Question: So here is my issue. I have a prebuild script in TFS2013 that runs JSHint through a gulp command. I want to make the script error if there are any warnings, and I have that working, but the error in the TFS detail is a lot more than the one line I was expecting.
In my powershell script I doing this:
'''
Write-Error "$count files have JSHint warnings"
'''
But here is the error detail in TFS:

Is there any way to make powershell error in a way that will make the build partially succeed/fail with an error detail that does not include all of this extra stuff in it? (You can see that the 2nd error is actually the error from the powershell script.)
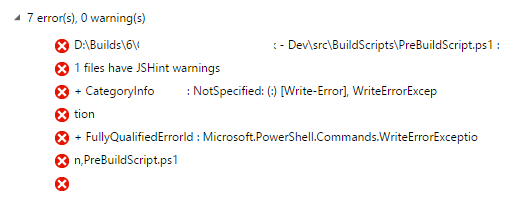
Answer: I figured it out!
'''
$Host.UI.WriteErrorLine("$count files have JSHint warnings")
'''
This writes a single line to the TFS build details error list without any of the extra detail that throw or Write-Error inject.